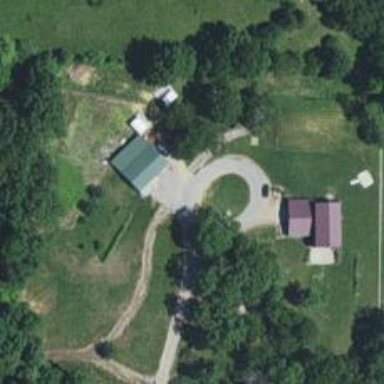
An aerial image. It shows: Driveway leading to service road.